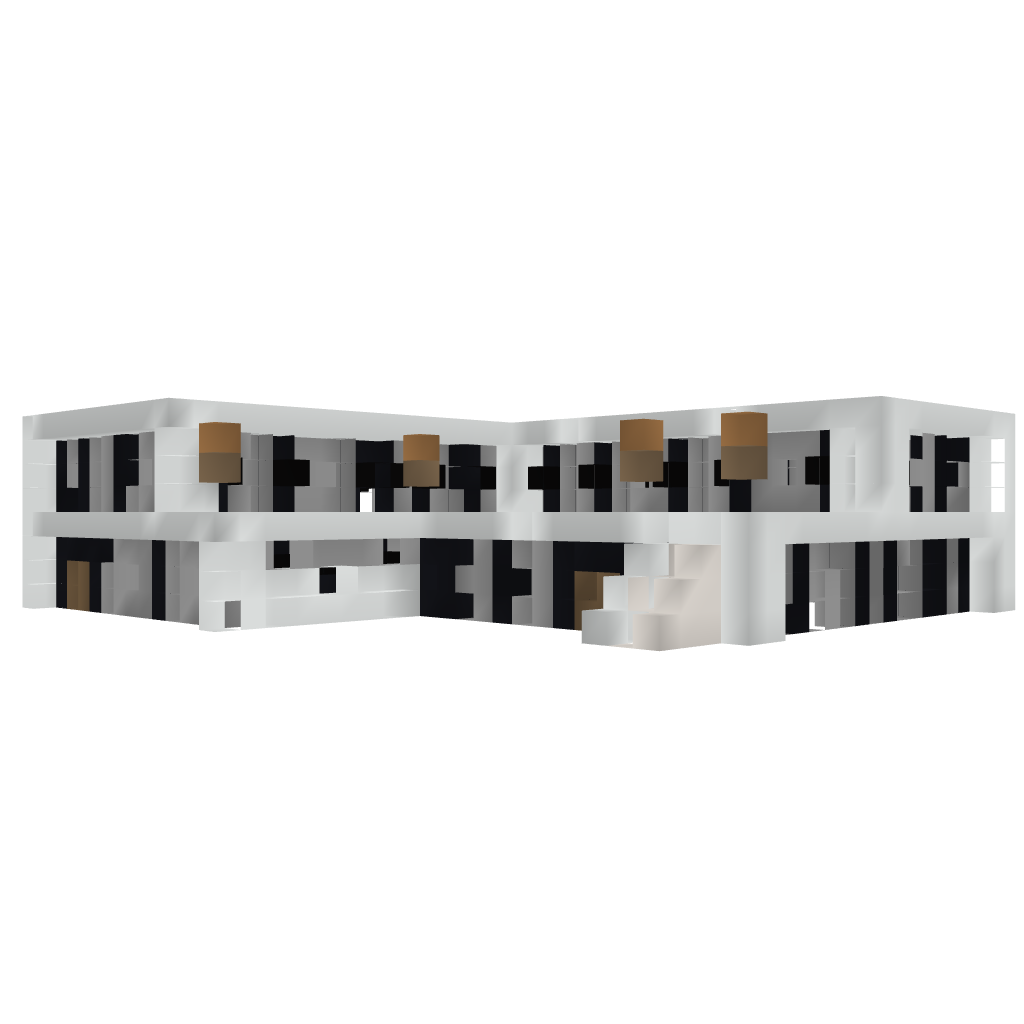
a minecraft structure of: Modern Villa